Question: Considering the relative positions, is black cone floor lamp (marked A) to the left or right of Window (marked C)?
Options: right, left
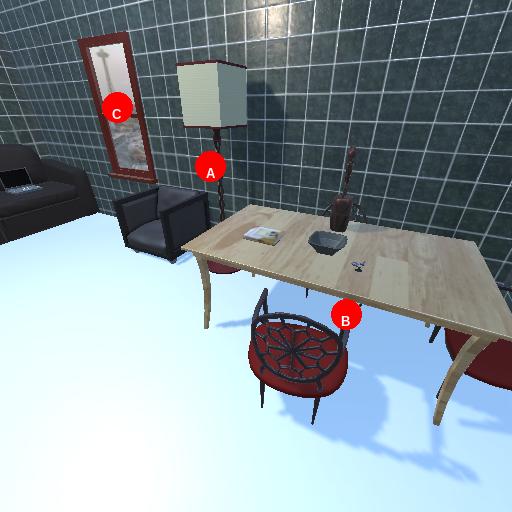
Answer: right